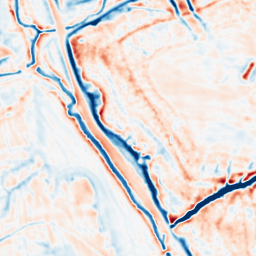
Category: multiscale
Decomposition family: dog_multiscale
Decomposition parameters: sigma_ratio: 1.6
n_scales: 3
base_sigma: 1
Upsampling method: fft_zeropad
Upsampling parameters: scale: 8
Upsampling scale: 8